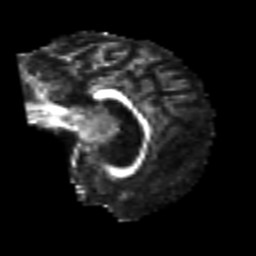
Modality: FA
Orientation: sagittal
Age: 46
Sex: male
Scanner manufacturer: siemens
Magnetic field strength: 3 T
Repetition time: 4.999 s
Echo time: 0.07946 s